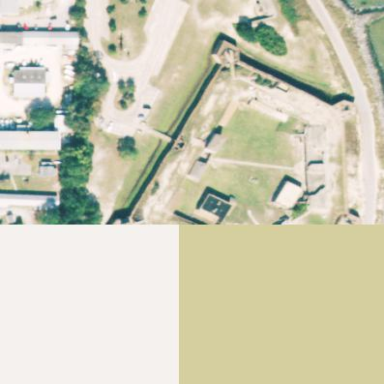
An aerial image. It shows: Historic fort enclosed by wall.